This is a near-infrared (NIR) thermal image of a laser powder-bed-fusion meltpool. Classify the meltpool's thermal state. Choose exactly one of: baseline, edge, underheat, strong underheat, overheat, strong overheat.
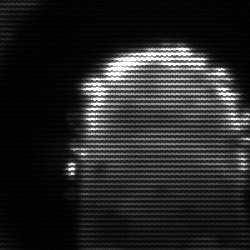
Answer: baseline